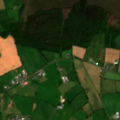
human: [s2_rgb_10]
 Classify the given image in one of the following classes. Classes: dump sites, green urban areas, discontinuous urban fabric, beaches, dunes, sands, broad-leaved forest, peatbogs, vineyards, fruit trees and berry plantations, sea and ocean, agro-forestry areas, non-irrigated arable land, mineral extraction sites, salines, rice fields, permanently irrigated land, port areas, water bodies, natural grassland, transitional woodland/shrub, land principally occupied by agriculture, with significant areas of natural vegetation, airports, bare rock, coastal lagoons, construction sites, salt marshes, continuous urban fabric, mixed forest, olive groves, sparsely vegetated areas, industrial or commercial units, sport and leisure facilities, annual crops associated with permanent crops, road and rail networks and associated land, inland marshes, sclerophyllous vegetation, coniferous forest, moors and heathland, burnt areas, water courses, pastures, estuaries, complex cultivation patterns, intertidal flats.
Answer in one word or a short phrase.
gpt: discontinuous urban fabric, pastures, land principally occupied by agriculture, with significant areas of natural vegetation, peatbogs